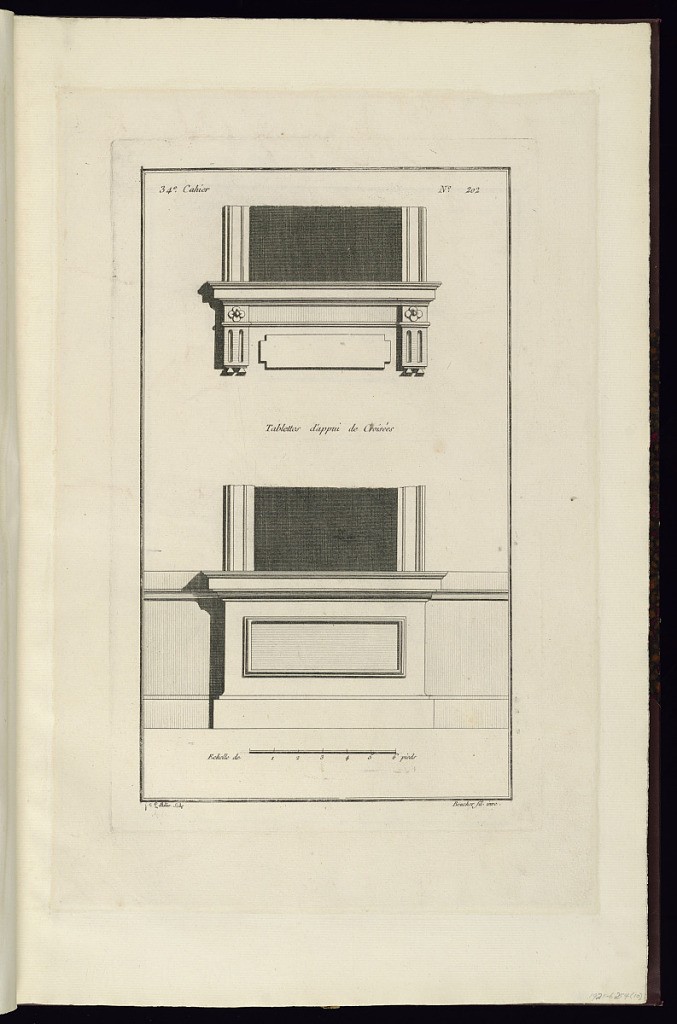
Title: Tablettes d'appui de Croisées
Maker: Juste-François Boucher, French, 1736 – 1782
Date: ca. 1775
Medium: Engraving on off white laid paper
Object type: Print
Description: Designs for two architectural sills. The top sill has fluting and rosettes on the support beams; the lower sill lacks ornamentation. The plate is signed.